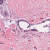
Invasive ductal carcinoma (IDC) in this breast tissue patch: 0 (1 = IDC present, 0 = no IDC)